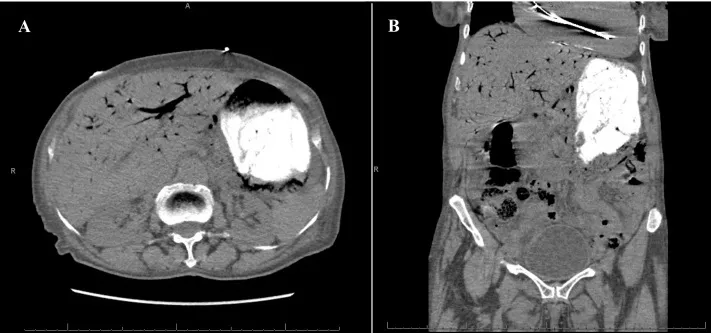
Non-contrast computed tomography scan on presentation revealing gastric pneumotosis and extensive portal venous gas.
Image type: radiology (ct)